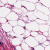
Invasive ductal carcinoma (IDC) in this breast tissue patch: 1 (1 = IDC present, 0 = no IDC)